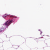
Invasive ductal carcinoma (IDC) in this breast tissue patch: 0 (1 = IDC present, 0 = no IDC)